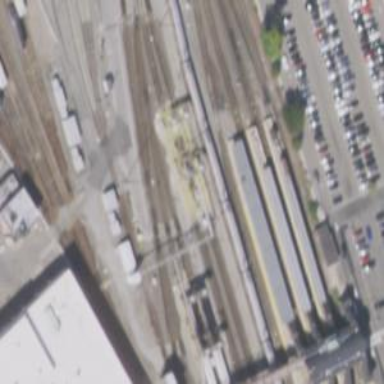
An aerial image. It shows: Electrified railway with rail tracks.